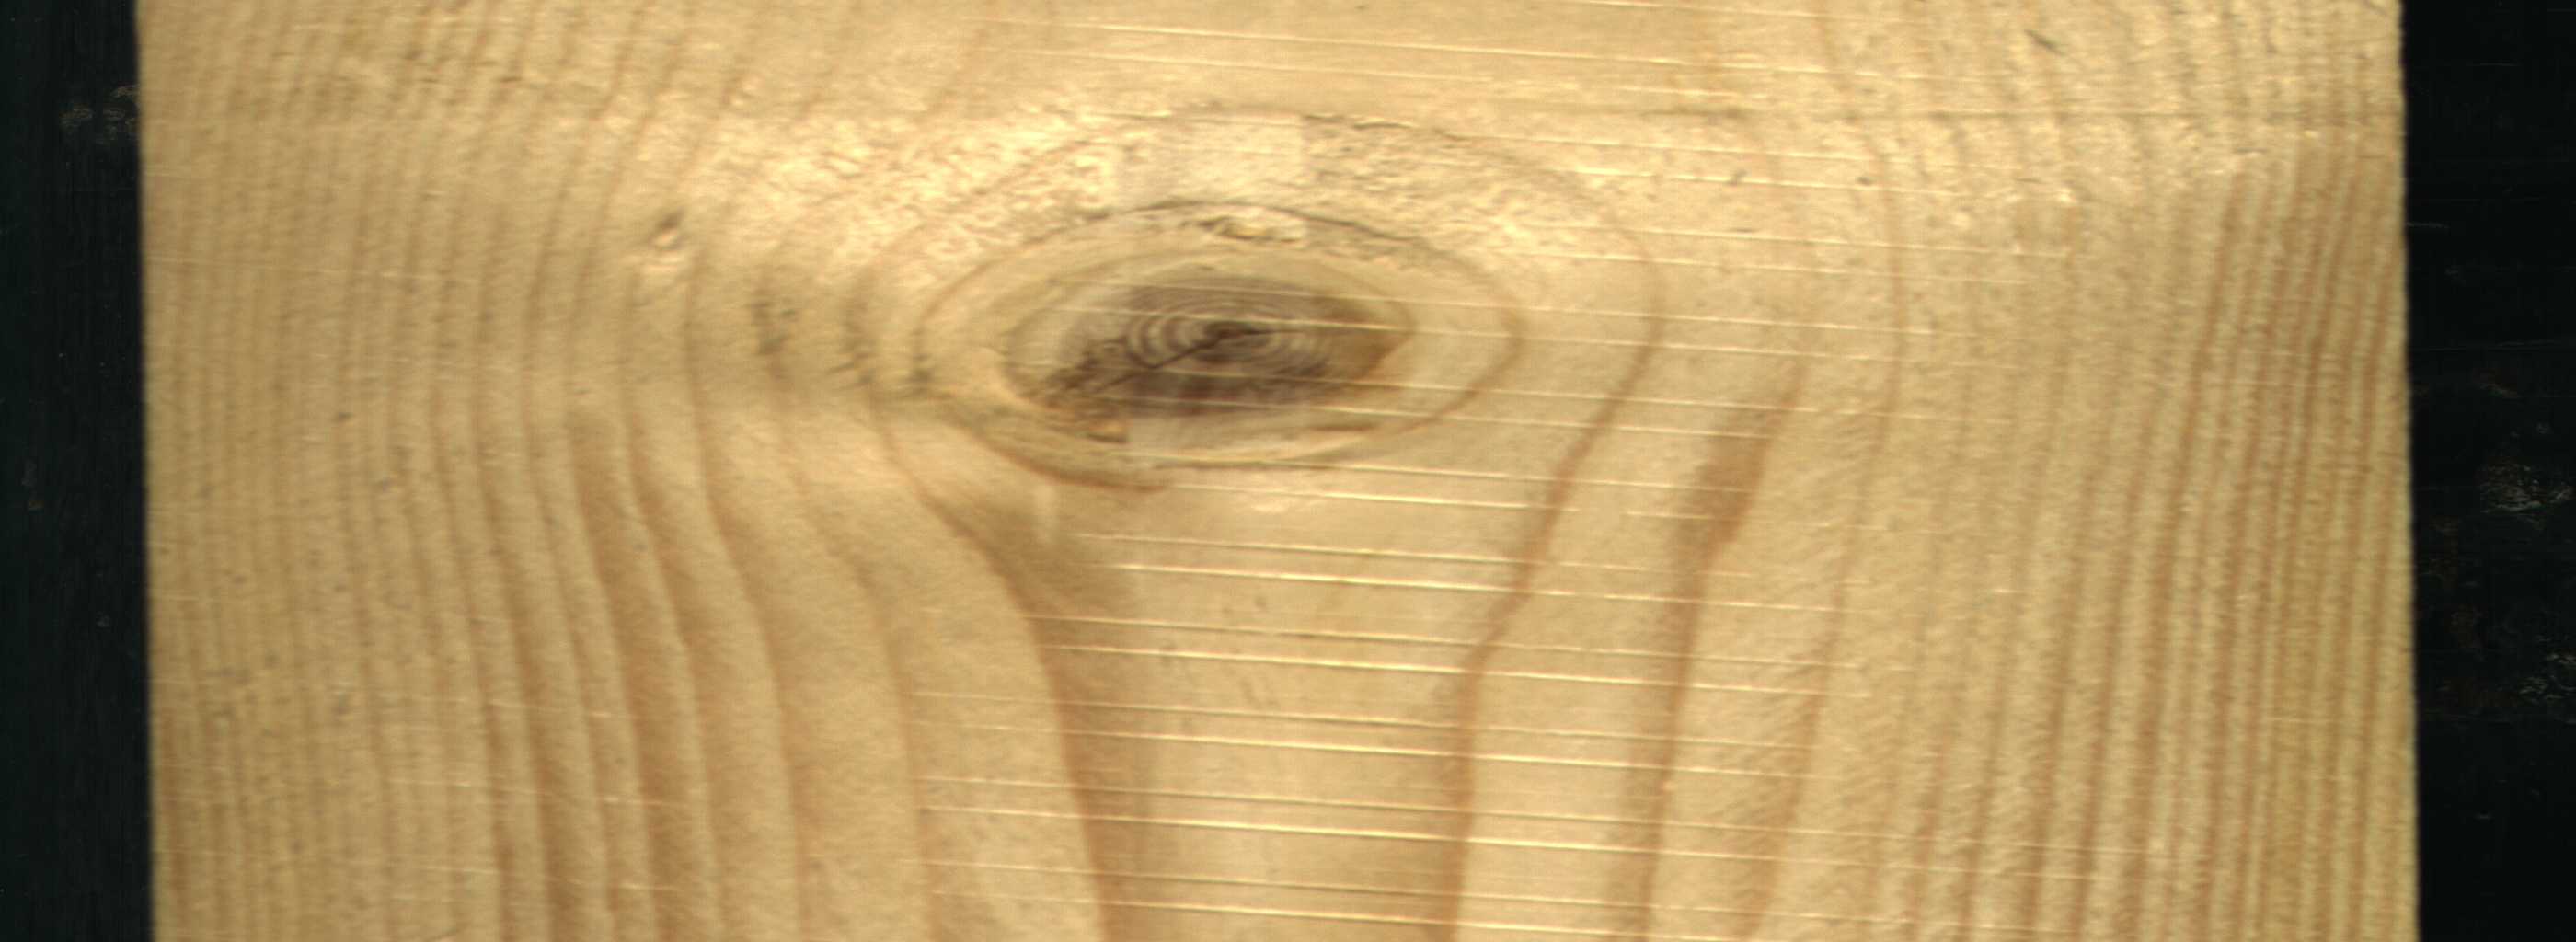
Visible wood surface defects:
knot_with_crack